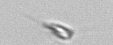
Label: Calciopappus